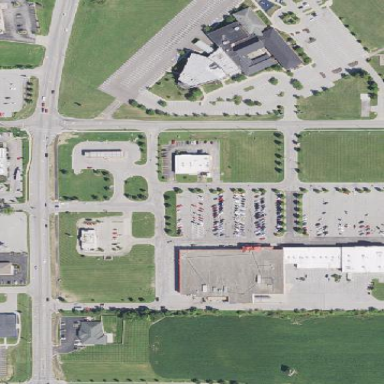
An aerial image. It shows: Retail area.